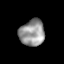
Tissue: lung
Cell type: Myeloid cells
Senescence score: 0.5443
Nuclear area (px): 639
Mean DAPI intensity: 151.537